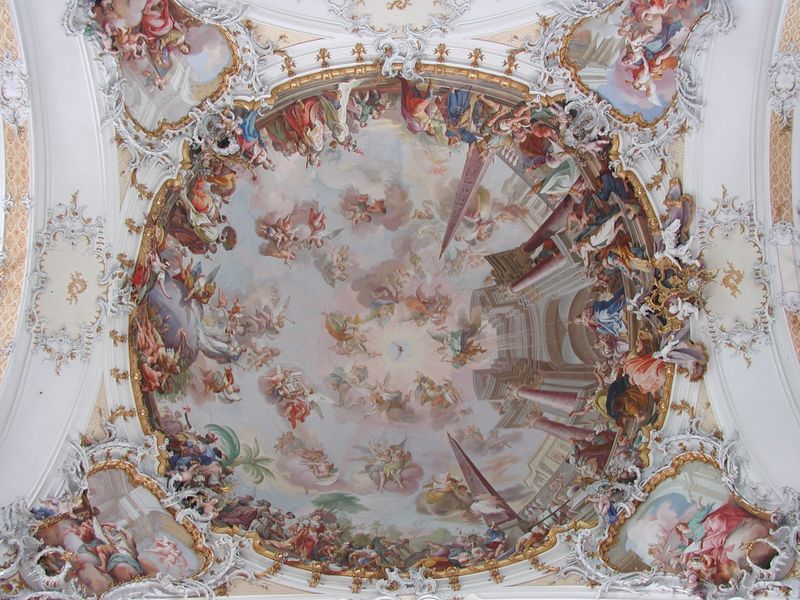
Titel: Fresken der Kirche Ottobeuren
Künstler: Johann Jakob Zeiller
Standort: Ottobeuren, Klosterkirche (EU - D - Bayern)
Schlagwörter: blau, gemälde, himmel, weiß, wolke, barock, kirche, gold, decke, engel, perspektive, church, column, columns, fancy, ornate, people, red, white, grey, pink, stuck, palme, plant, vier, angels, clouds, gods, heaven, life, mythology, sky, obelisk, building, trees, baroque, deckengemälde, fresko, konkav, fresco, barok, dome, rome, ceiling, cupola, pastel, freske, god, rococo, deckenbild, chapel, rotunda, painted, molding, stucco, biulding, mold, archangels, ancient rome, cupula, tromp l'oile, fanc